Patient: sex M, age 77
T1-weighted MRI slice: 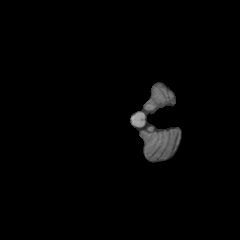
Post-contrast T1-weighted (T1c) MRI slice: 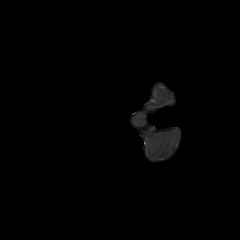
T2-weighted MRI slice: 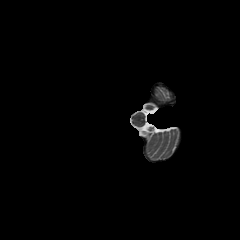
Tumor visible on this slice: no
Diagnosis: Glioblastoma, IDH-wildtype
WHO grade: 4